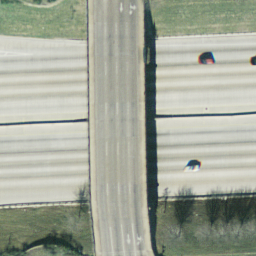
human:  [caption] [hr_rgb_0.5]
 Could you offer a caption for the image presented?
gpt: An overpass with a road go across another roads vertically with some cars on the roads .

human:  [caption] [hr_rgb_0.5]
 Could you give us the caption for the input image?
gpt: An overpass with a road go across another roads vertically with some plants surounded the roads .

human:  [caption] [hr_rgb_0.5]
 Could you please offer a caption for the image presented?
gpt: A road go across another two vertically with some cars on the roads .

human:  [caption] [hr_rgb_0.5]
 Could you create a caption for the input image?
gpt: An overpass with a road go across another roads vertically .

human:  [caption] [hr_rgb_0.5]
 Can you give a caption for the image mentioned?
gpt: A road go across another two with some cars on the roads and surrounded by plants .